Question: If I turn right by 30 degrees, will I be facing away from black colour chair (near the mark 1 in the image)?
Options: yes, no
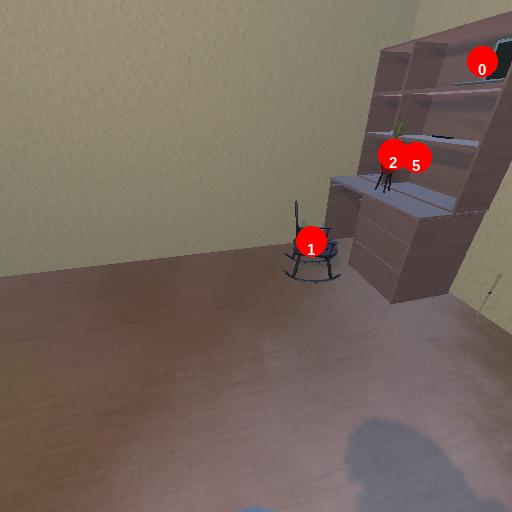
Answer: yes